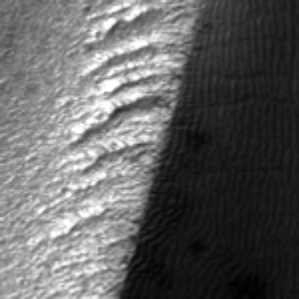
Label: frost